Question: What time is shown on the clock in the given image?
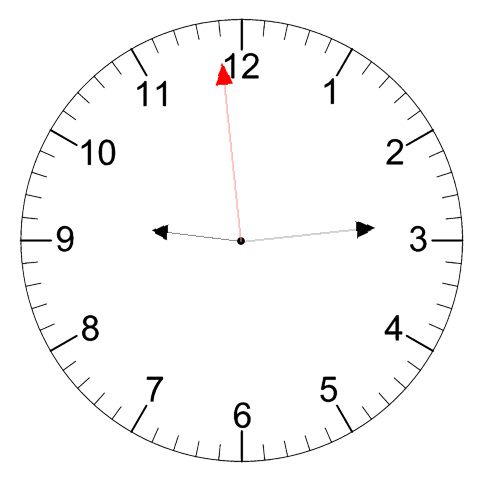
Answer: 09:13:59